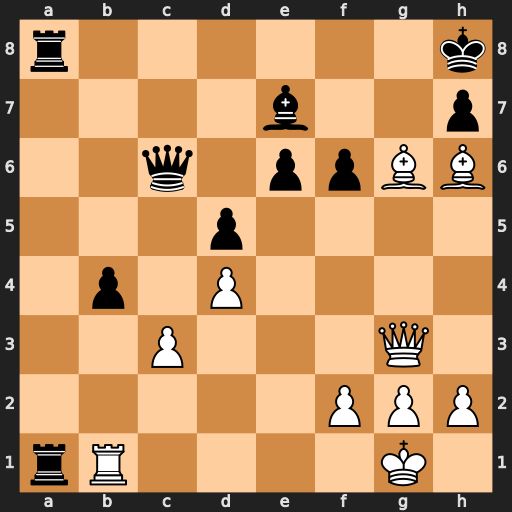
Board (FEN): r6k/4b2p/2q1ppBB/3p4/1p1P4/2P3Q1/5PPP/rR4K1
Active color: w
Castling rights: -
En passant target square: -
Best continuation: Bxh7 Rxb1+ Bxb1